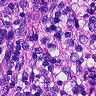
Metastatic tissue present: no